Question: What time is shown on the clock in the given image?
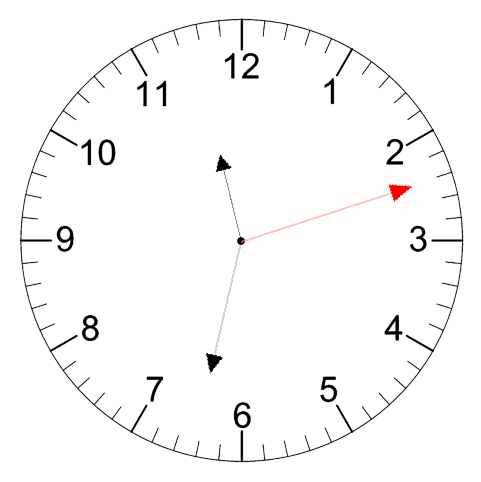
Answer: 11:32:12